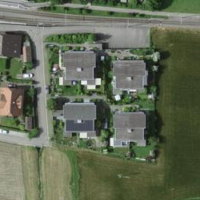
EUNIS habitat code: 55
Species observed at this site:
Leonurus cardiaca